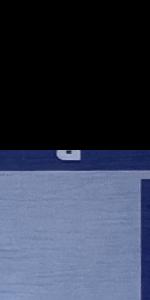
Label: Empty